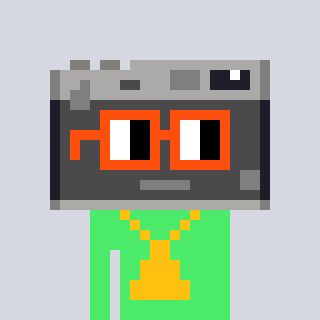
a pixel art character with square orange glasses, a camera-shaped head and a teal-colored body on a cool background